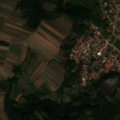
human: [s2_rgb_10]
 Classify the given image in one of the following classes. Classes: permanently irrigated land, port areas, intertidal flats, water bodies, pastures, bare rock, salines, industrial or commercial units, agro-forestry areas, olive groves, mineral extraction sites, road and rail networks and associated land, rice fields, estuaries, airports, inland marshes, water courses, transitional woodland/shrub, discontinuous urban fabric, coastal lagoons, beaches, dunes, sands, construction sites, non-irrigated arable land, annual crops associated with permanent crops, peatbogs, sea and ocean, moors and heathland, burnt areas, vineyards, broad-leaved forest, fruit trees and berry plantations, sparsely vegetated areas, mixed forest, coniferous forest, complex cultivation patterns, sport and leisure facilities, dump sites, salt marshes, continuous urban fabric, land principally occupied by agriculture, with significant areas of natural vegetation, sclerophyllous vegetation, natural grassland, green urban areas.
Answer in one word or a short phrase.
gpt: discontinuous urban fabric, non-irrigated arable land, land principally occupied by agriculture, with significant areas of natural vegetation, broad-leaved forest, transitional woodland/shrub